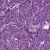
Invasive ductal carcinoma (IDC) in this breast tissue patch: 1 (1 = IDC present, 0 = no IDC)